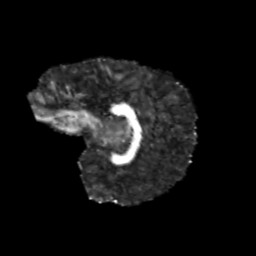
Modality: FA
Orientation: sagittal
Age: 11
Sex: male
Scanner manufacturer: siemens
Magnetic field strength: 3 T
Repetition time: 3.8 s
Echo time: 0.07 s